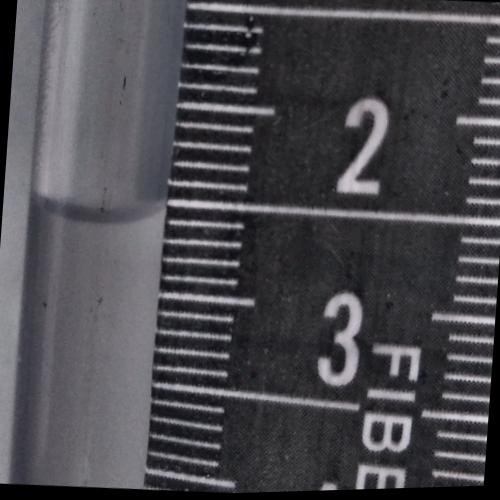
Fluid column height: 2.6 cm